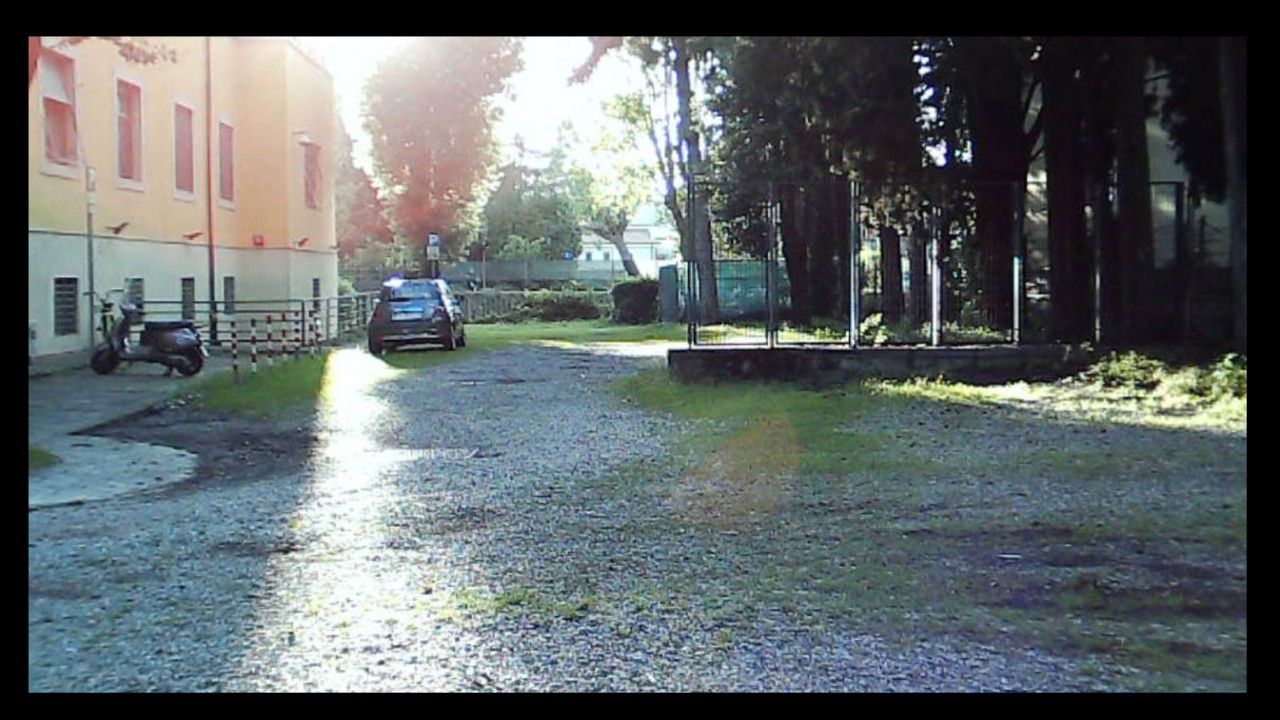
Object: Betafpv air75